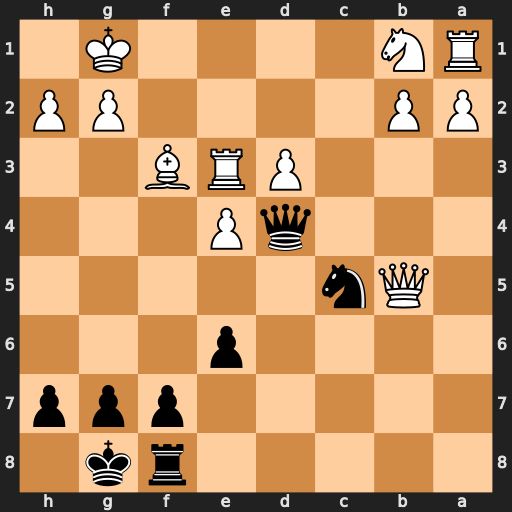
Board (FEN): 5rk1/5ppp/4p3/1Qn5/3qP3/3PRB2/PP4PP/RN4K1
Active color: b
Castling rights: -
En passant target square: -
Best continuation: Qxe3+ Kf1 Nxd3 Qxd3 Qxd3+